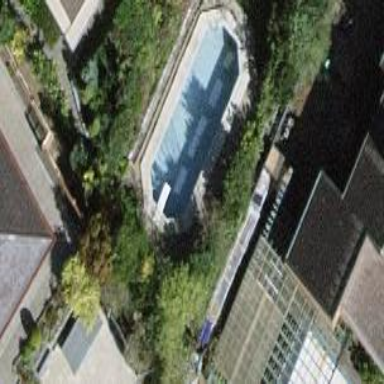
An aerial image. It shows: Outdoor swimming pool in leisure land area.